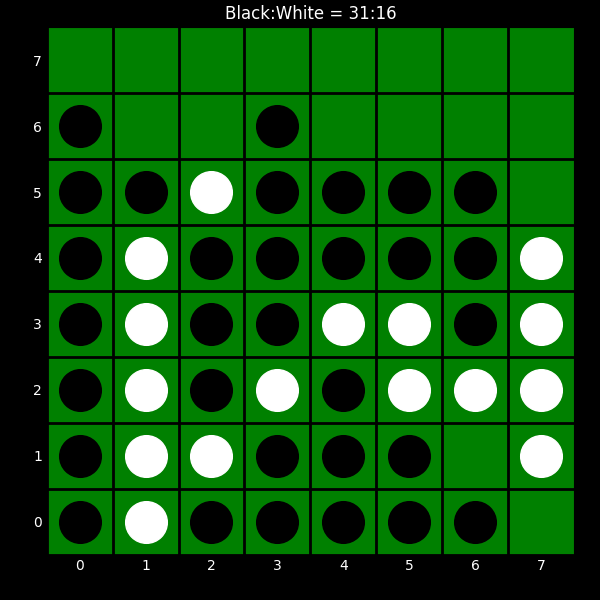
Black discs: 31
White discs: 16